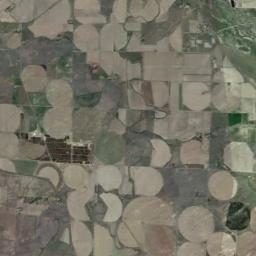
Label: circular_farmland